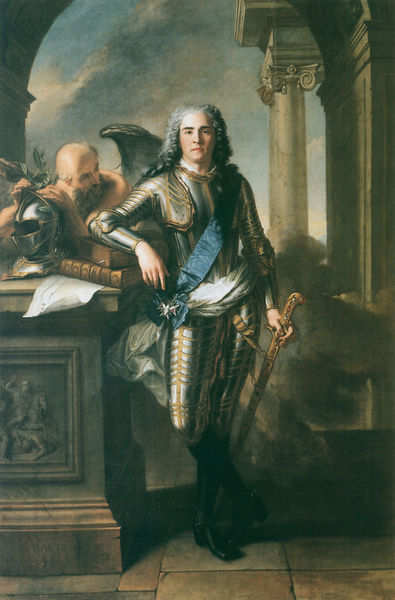
Titel: Der Graf Moritz von Sachsen
Künstler: Jean-Marc Nattier
Institution: Dresden, Staatliche Kunstsammlungen
Schlagwörter: blau, gemälde, himmel, mann, wolken, himmerl, frankreich, männer, säule, säulen, tuch, wolke, hochformat, bart, architektur, barock, diener, sockel, stein, innenraum, portrait, porträt, pose, klassizismus, engel, perücke, schärpe, bücher, glatze, ankleiden, kontrapost, steht, schwert, soldat, helm, orden, scherpe, stiefel, ritter, rüstung, ionisch, heiliger, spielbein, standbein, standbild, klassizistisch, sarkophag, mannn, marschall, lehnt, scwert, +himmel